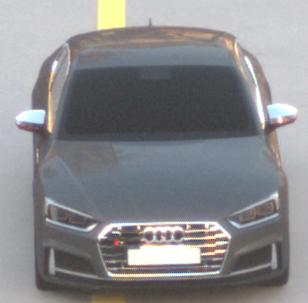
Make: Audi
Model: S5 Sportback
Detailed model: 8T Facelift
Model produced from: 2011
Model produced until: 2016
Doors: 5
Color: gray
Road condition: dry road
Daytime: sunrise or sunset
Contrast: low contrast